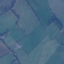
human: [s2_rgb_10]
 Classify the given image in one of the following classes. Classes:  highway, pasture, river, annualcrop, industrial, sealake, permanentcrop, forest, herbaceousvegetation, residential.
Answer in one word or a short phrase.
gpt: Pasture